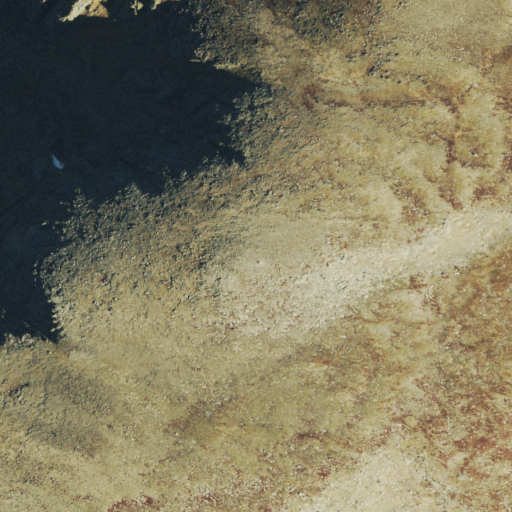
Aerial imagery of mountain in Colorado named Gray Wolf Mountain containing grassland, shrub, barren land, and snow